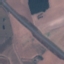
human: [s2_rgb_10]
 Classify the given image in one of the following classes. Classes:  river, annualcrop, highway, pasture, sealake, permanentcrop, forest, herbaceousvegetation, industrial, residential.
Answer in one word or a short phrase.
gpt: Highway